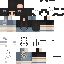
A female human skin with medium skin, wearing brown hood dressed in a blue hoodie and blue jeans, featuring a closed mouth.